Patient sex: M
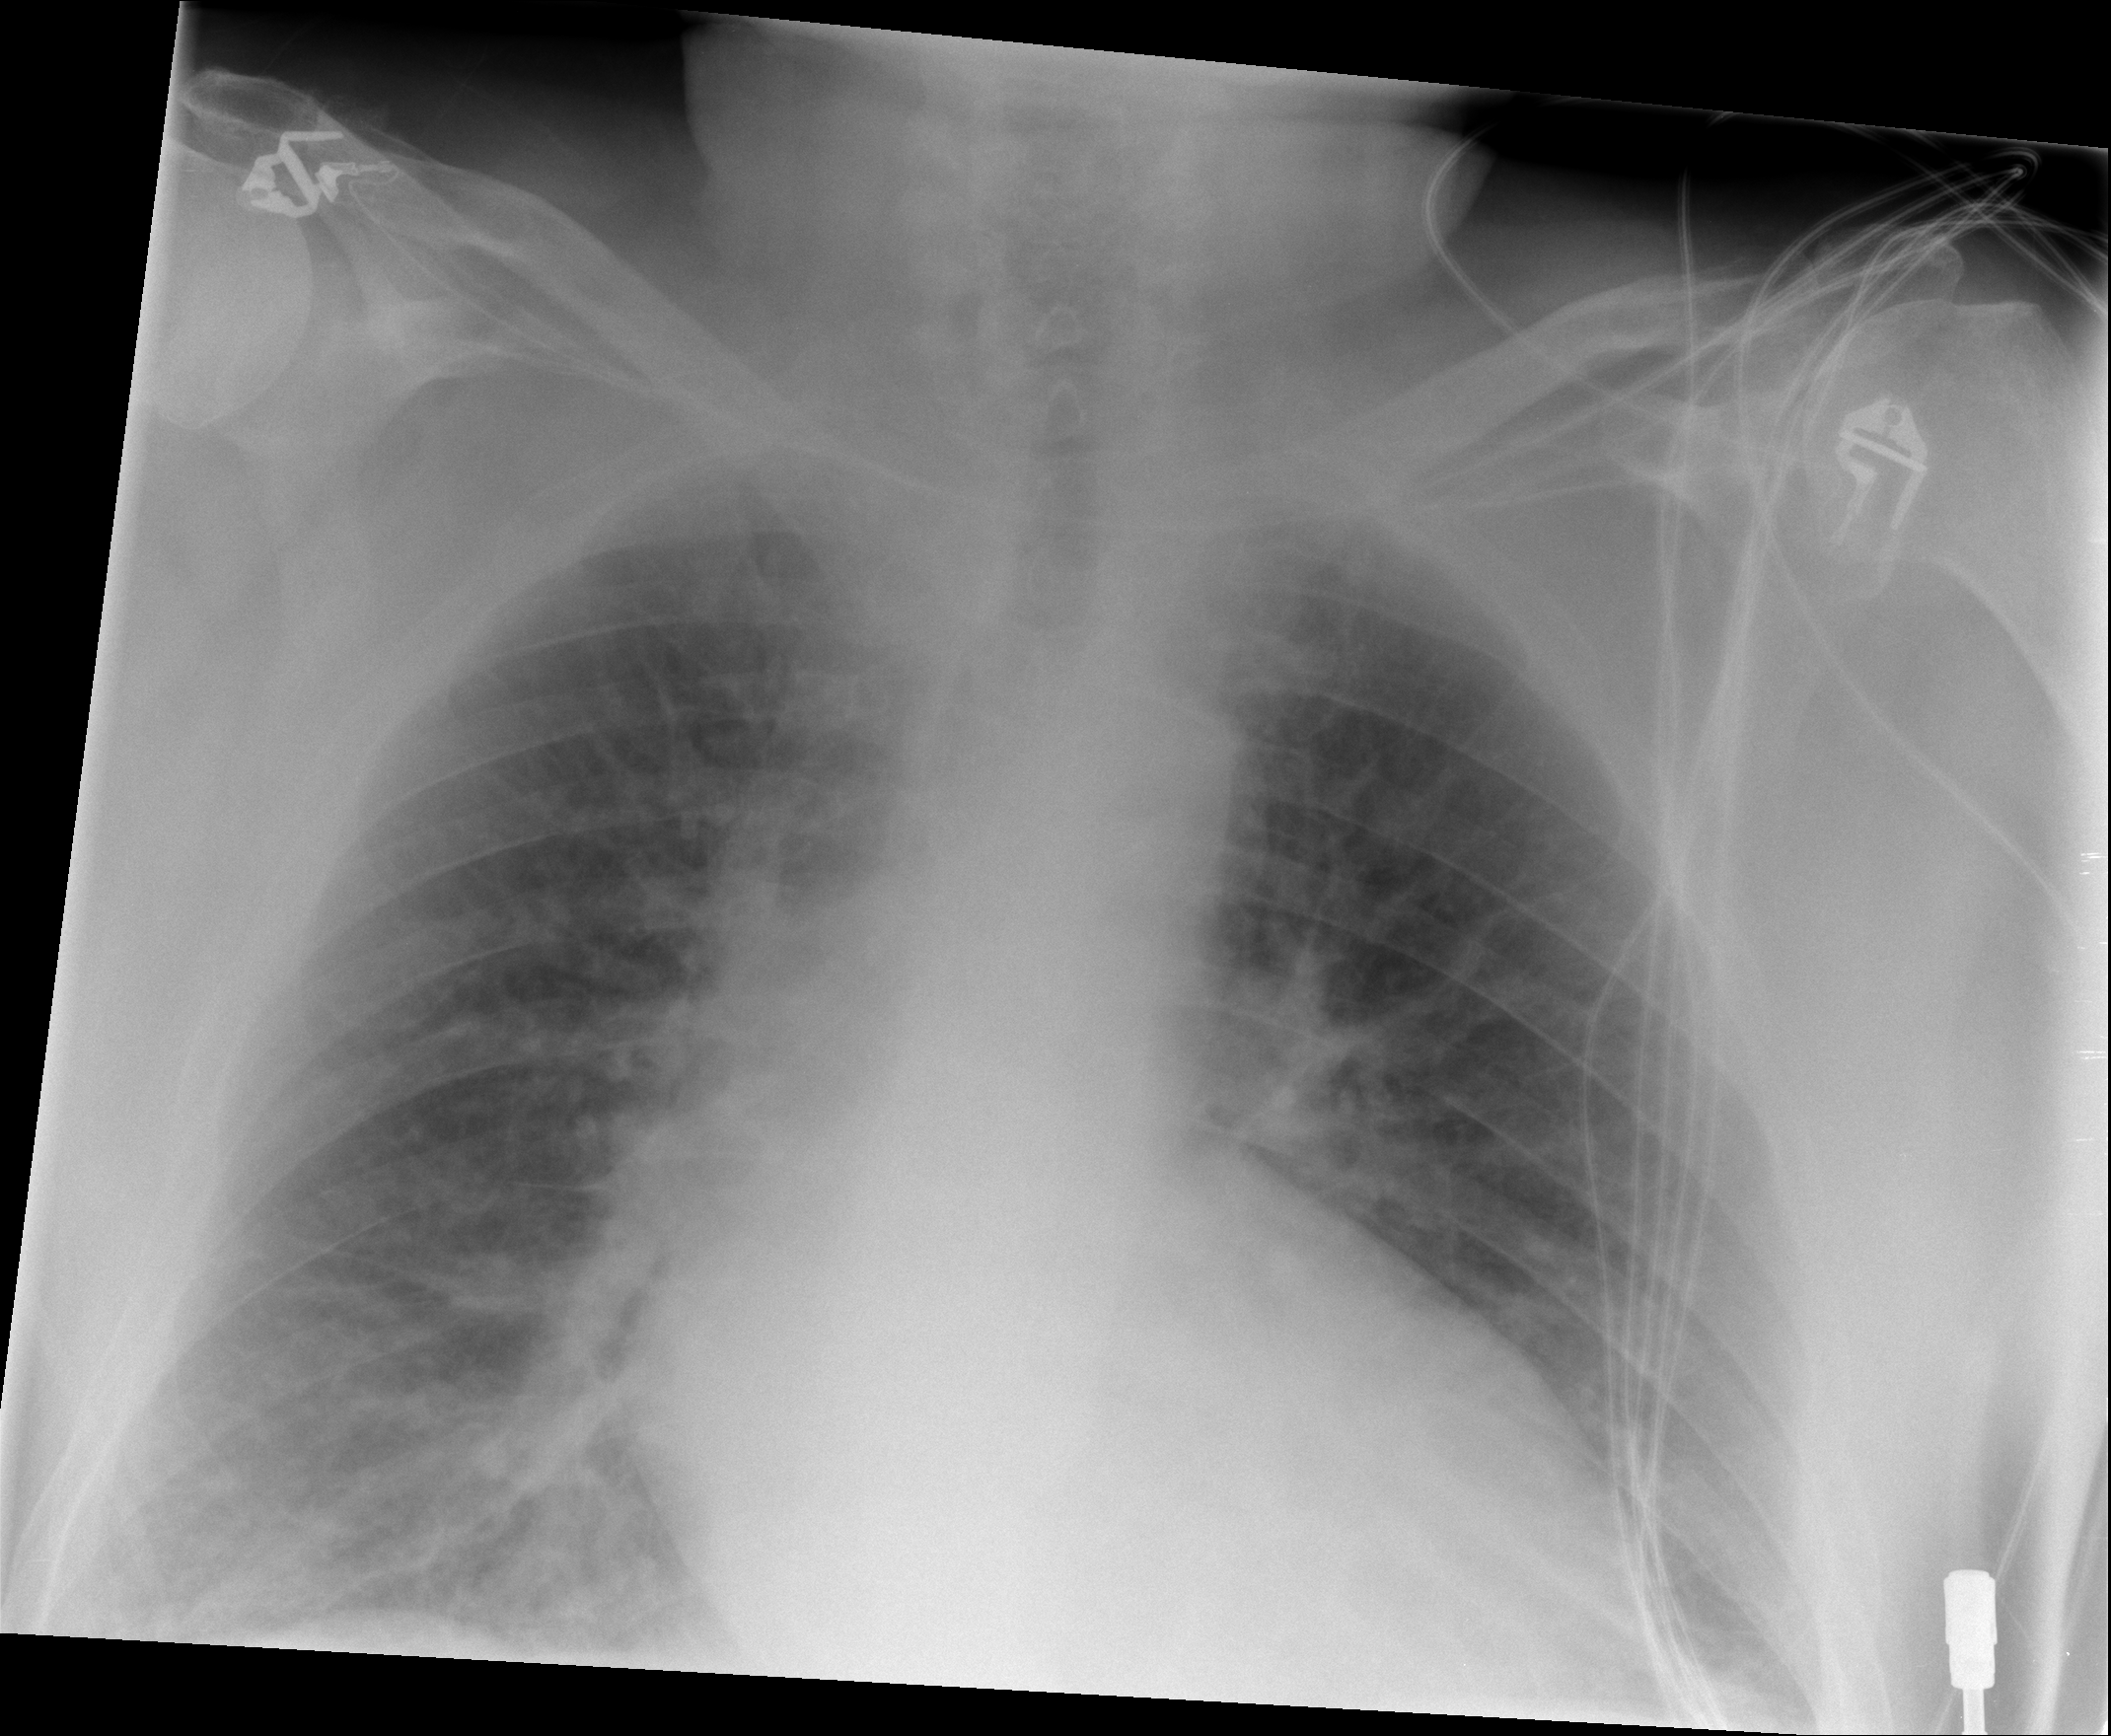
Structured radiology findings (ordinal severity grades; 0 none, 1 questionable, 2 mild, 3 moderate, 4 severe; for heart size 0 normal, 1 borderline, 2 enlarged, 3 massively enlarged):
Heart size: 2
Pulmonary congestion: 3
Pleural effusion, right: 2
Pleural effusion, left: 2
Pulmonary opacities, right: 3
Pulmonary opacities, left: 3
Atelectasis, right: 2
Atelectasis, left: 2